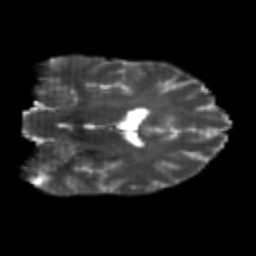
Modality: T2w
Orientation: coronal
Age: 26
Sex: male
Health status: healthy
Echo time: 0.074 s